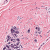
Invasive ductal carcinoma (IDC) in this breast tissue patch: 0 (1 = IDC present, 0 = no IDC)